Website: bh-photo
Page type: billing-address
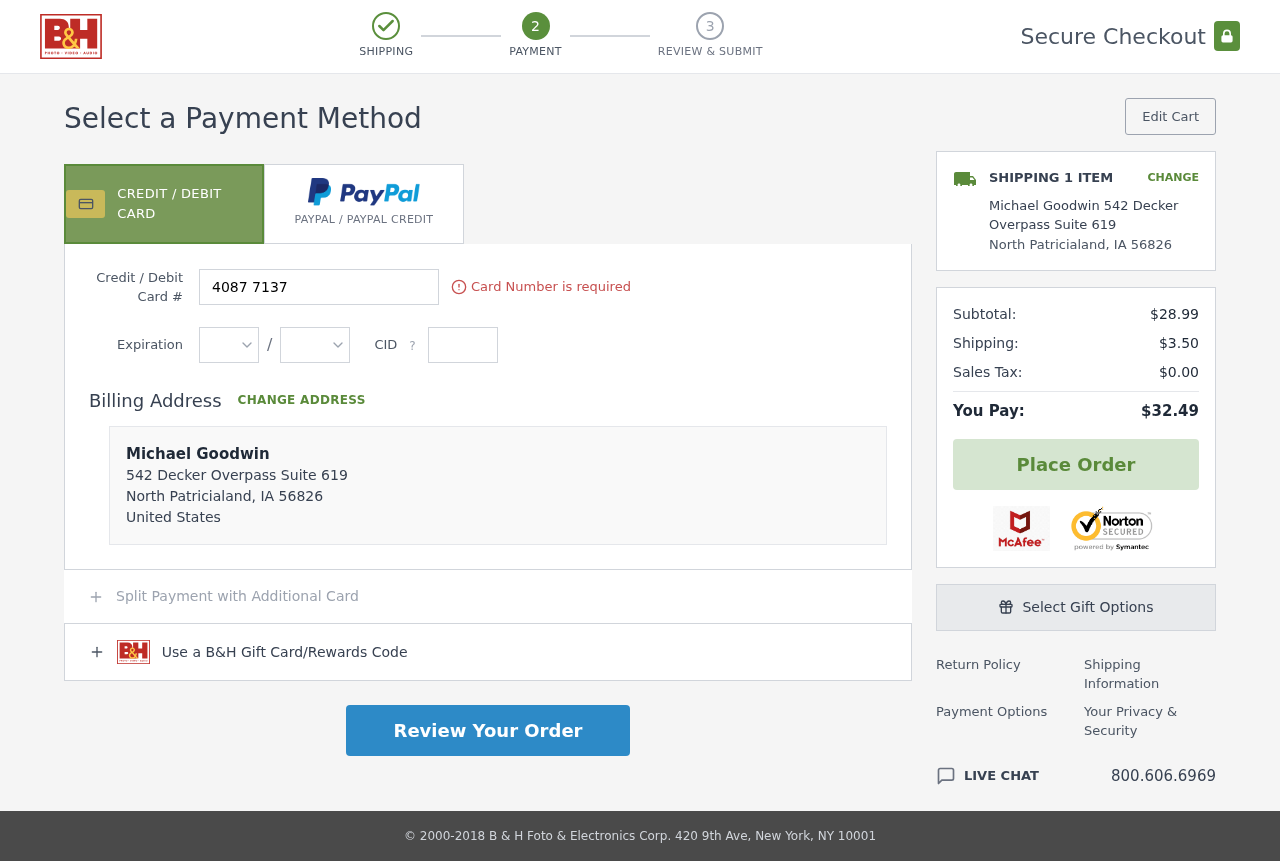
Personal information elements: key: PII_CARD_CVV
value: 775
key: PII_CARD_EXPIRY_MONTH
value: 04
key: PII_CARD_EXPIRY_YEAR
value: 29
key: PII_CARD_NUMBER
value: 4087 7137 7329 4414
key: PII_CITY
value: North Patricialand
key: PII_COUNTRY
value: United States
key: PII_FULLNAME
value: Michael Goodwin
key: PII_FULLNAME2
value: Michael Goodwin
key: PII_POSTCODE
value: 56826
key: PII_STATE_ABBR
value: IA
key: PII_STREET
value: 542 Decker Overpass Suite 619
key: PII_POSTCODE_FULL
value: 56826
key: PII_POSTCODE_NUMERIC
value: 56826
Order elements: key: ORDER_NUM_ITEMS
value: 1
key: ORDER_SUBTOTAL
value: $28.99
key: ORDER_SHIPPING_COST
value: $3.50
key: ORDER_TAX
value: $0.00
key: ORDER_TOTAL
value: $32.49